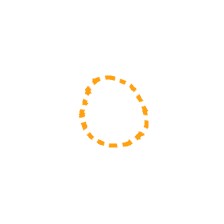
Shape: circle